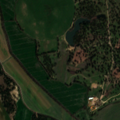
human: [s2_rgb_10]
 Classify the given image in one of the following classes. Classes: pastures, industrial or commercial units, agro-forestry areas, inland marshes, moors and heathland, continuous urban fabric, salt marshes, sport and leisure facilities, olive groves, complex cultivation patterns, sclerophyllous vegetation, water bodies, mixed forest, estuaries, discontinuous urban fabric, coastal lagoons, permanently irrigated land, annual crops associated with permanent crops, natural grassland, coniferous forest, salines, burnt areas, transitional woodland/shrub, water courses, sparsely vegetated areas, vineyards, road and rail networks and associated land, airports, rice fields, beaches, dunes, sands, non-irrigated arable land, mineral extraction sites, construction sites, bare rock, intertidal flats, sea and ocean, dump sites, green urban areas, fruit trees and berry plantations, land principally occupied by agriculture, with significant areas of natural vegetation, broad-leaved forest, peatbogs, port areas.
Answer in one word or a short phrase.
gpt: permanently irrigated land, agro-forestry areas